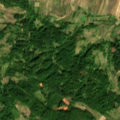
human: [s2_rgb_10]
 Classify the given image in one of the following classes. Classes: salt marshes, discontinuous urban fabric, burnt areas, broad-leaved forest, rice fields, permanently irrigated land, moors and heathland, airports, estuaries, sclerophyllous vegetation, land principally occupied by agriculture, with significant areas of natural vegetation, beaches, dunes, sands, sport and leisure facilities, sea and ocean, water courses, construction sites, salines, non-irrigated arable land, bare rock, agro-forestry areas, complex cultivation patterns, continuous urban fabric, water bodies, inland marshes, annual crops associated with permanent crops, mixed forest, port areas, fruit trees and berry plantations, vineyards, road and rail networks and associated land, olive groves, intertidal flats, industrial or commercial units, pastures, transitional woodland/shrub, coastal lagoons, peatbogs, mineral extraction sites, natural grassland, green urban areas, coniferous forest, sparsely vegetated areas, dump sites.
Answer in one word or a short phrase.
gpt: non-irrigated arable land, pastures, complex cultivation patterns, land principally occupied by agriculture, with significant areas of natural vegetation, broad-leaved forest, transitional woodland/shrub